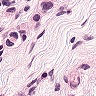
Metastatic tissue present: yes